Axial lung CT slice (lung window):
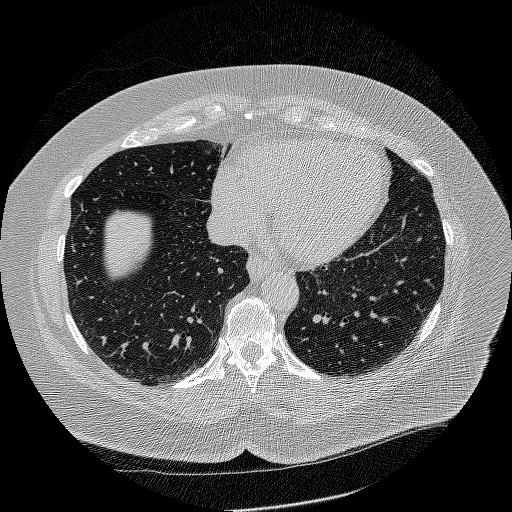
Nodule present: no